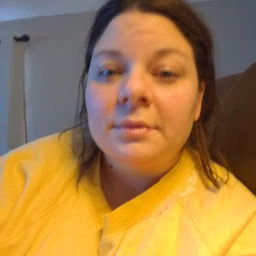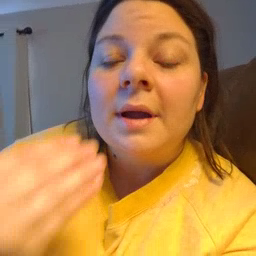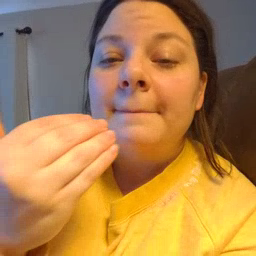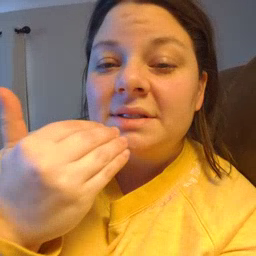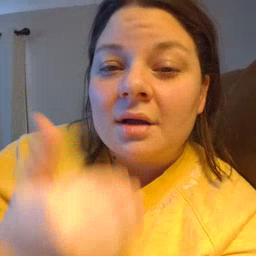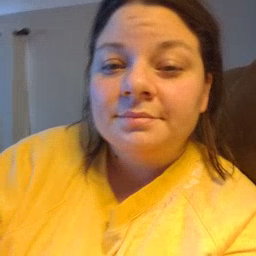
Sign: pizza